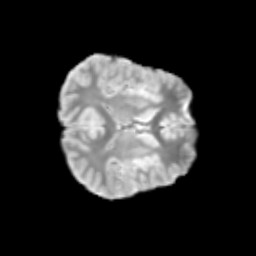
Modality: T2w
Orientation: axial
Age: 12
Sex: female
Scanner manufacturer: siemens
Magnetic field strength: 3 T
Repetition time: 3.8 s
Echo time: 0.07 s